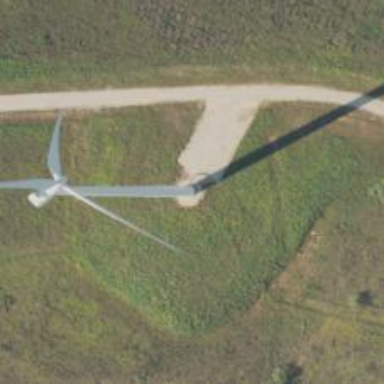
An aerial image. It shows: Wind turbine generator made by Vestas. The generator utilizes wind as its power source and belongs to the horizontal axis type.